Field crop: maize
Growth stage: 1
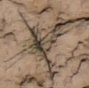
Species: lolium